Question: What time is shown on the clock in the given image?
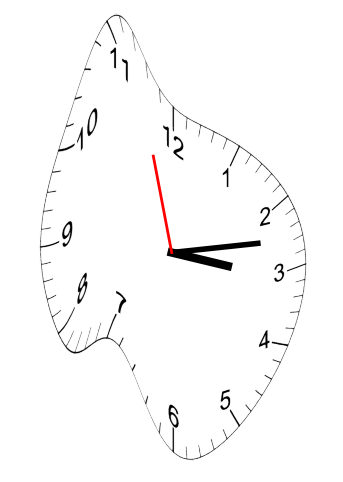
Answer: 03:12:57